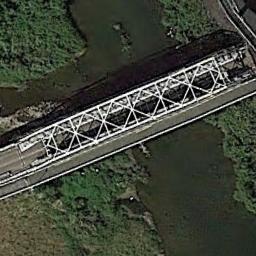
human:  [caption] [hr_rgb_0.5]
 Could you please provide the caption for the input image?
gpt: A bridge is over the river and trees .

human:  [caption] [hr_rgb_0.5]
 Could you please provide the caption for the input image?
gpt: A bridge built on a dark green river and the flood bed of the river while some green plants on the flood bed .

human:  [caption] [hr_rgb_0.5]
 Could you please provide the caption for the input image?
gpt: It was a two-way bridge, And the water in the river was black .

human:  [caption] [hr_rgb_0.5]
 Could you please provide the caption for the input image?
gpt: A bridge connects the green areas on both sides of the turquoise water  There are arched supports on the bridge .

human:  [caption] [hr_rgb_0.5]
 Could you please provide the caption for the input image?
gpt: Many trees are around the bridge .